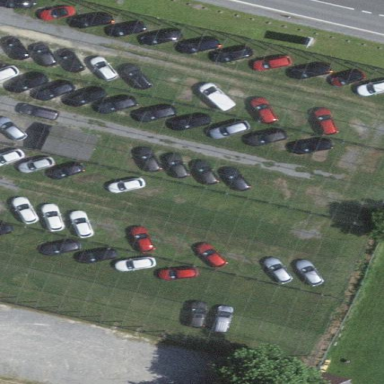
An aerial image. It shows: Parking area with diagonal orientation.